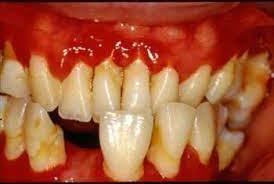
Condition: Gingivitis